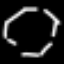
Label: octagon